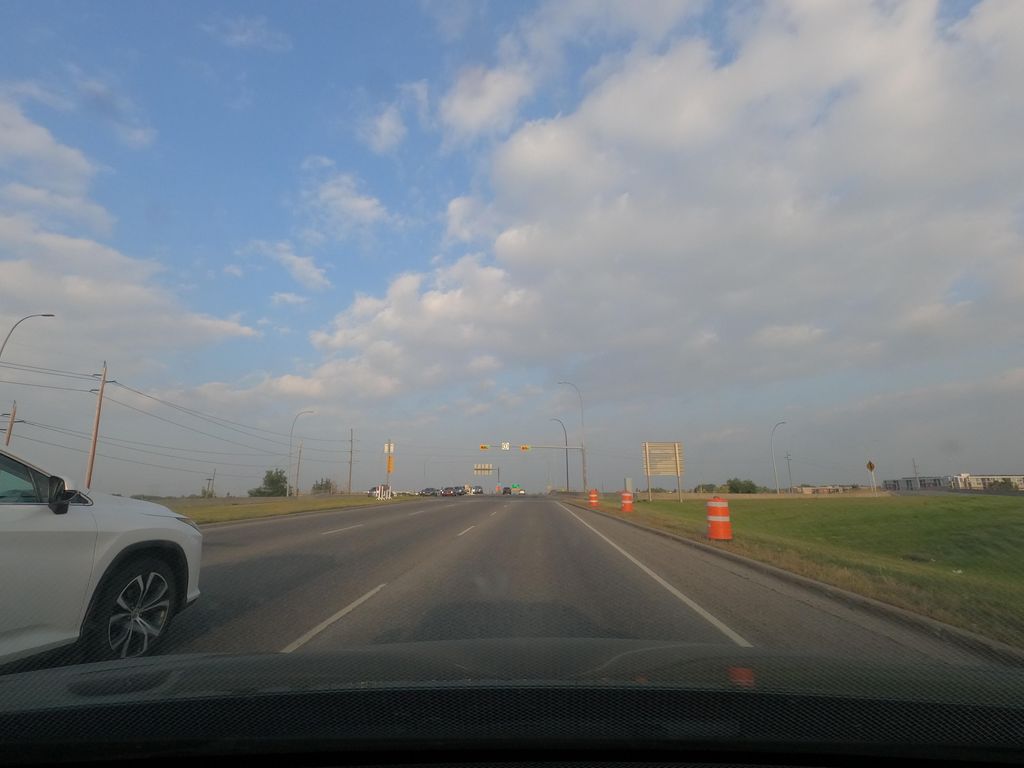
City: calgary